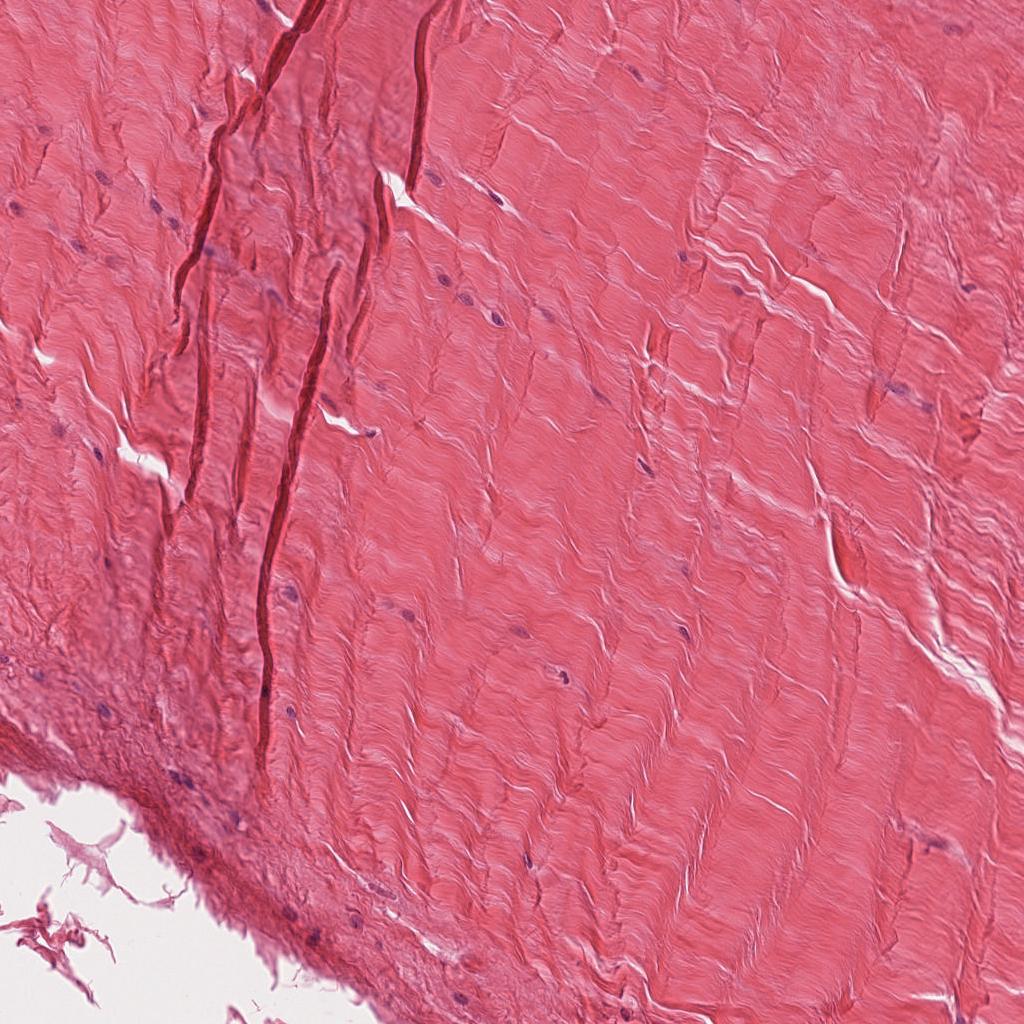
Label: Non-Tumor